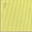
Piece: xx